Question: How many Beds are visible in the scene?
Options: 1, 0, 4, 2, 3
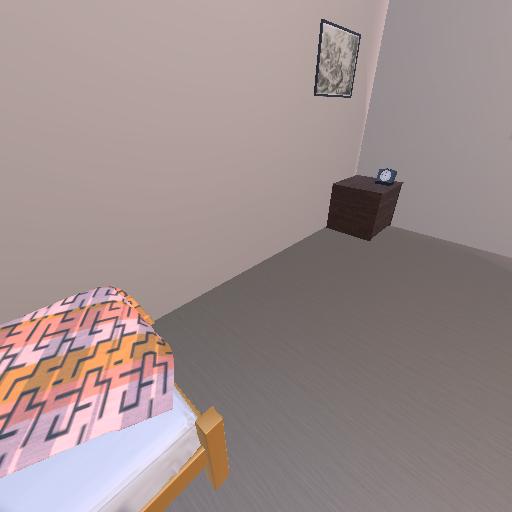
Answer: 1